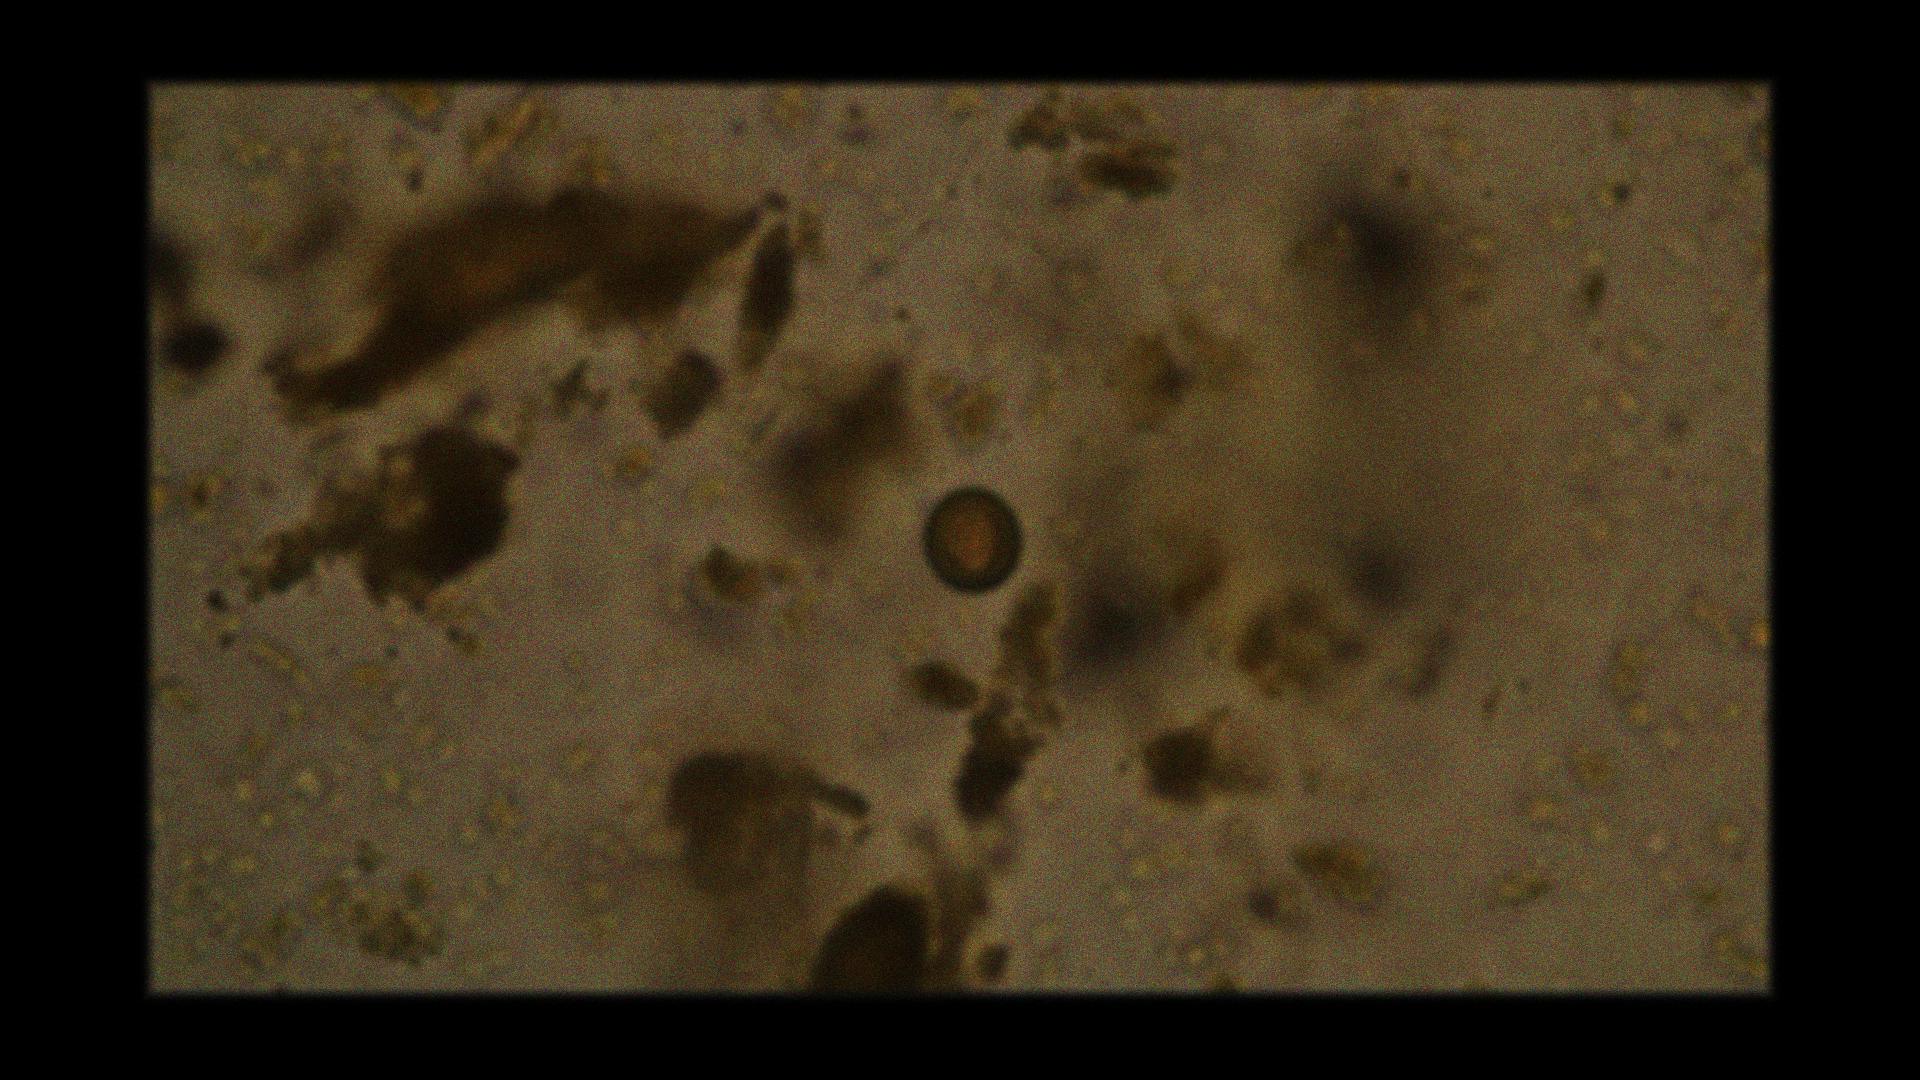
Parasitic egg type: Taenia spp. egg